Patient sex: M
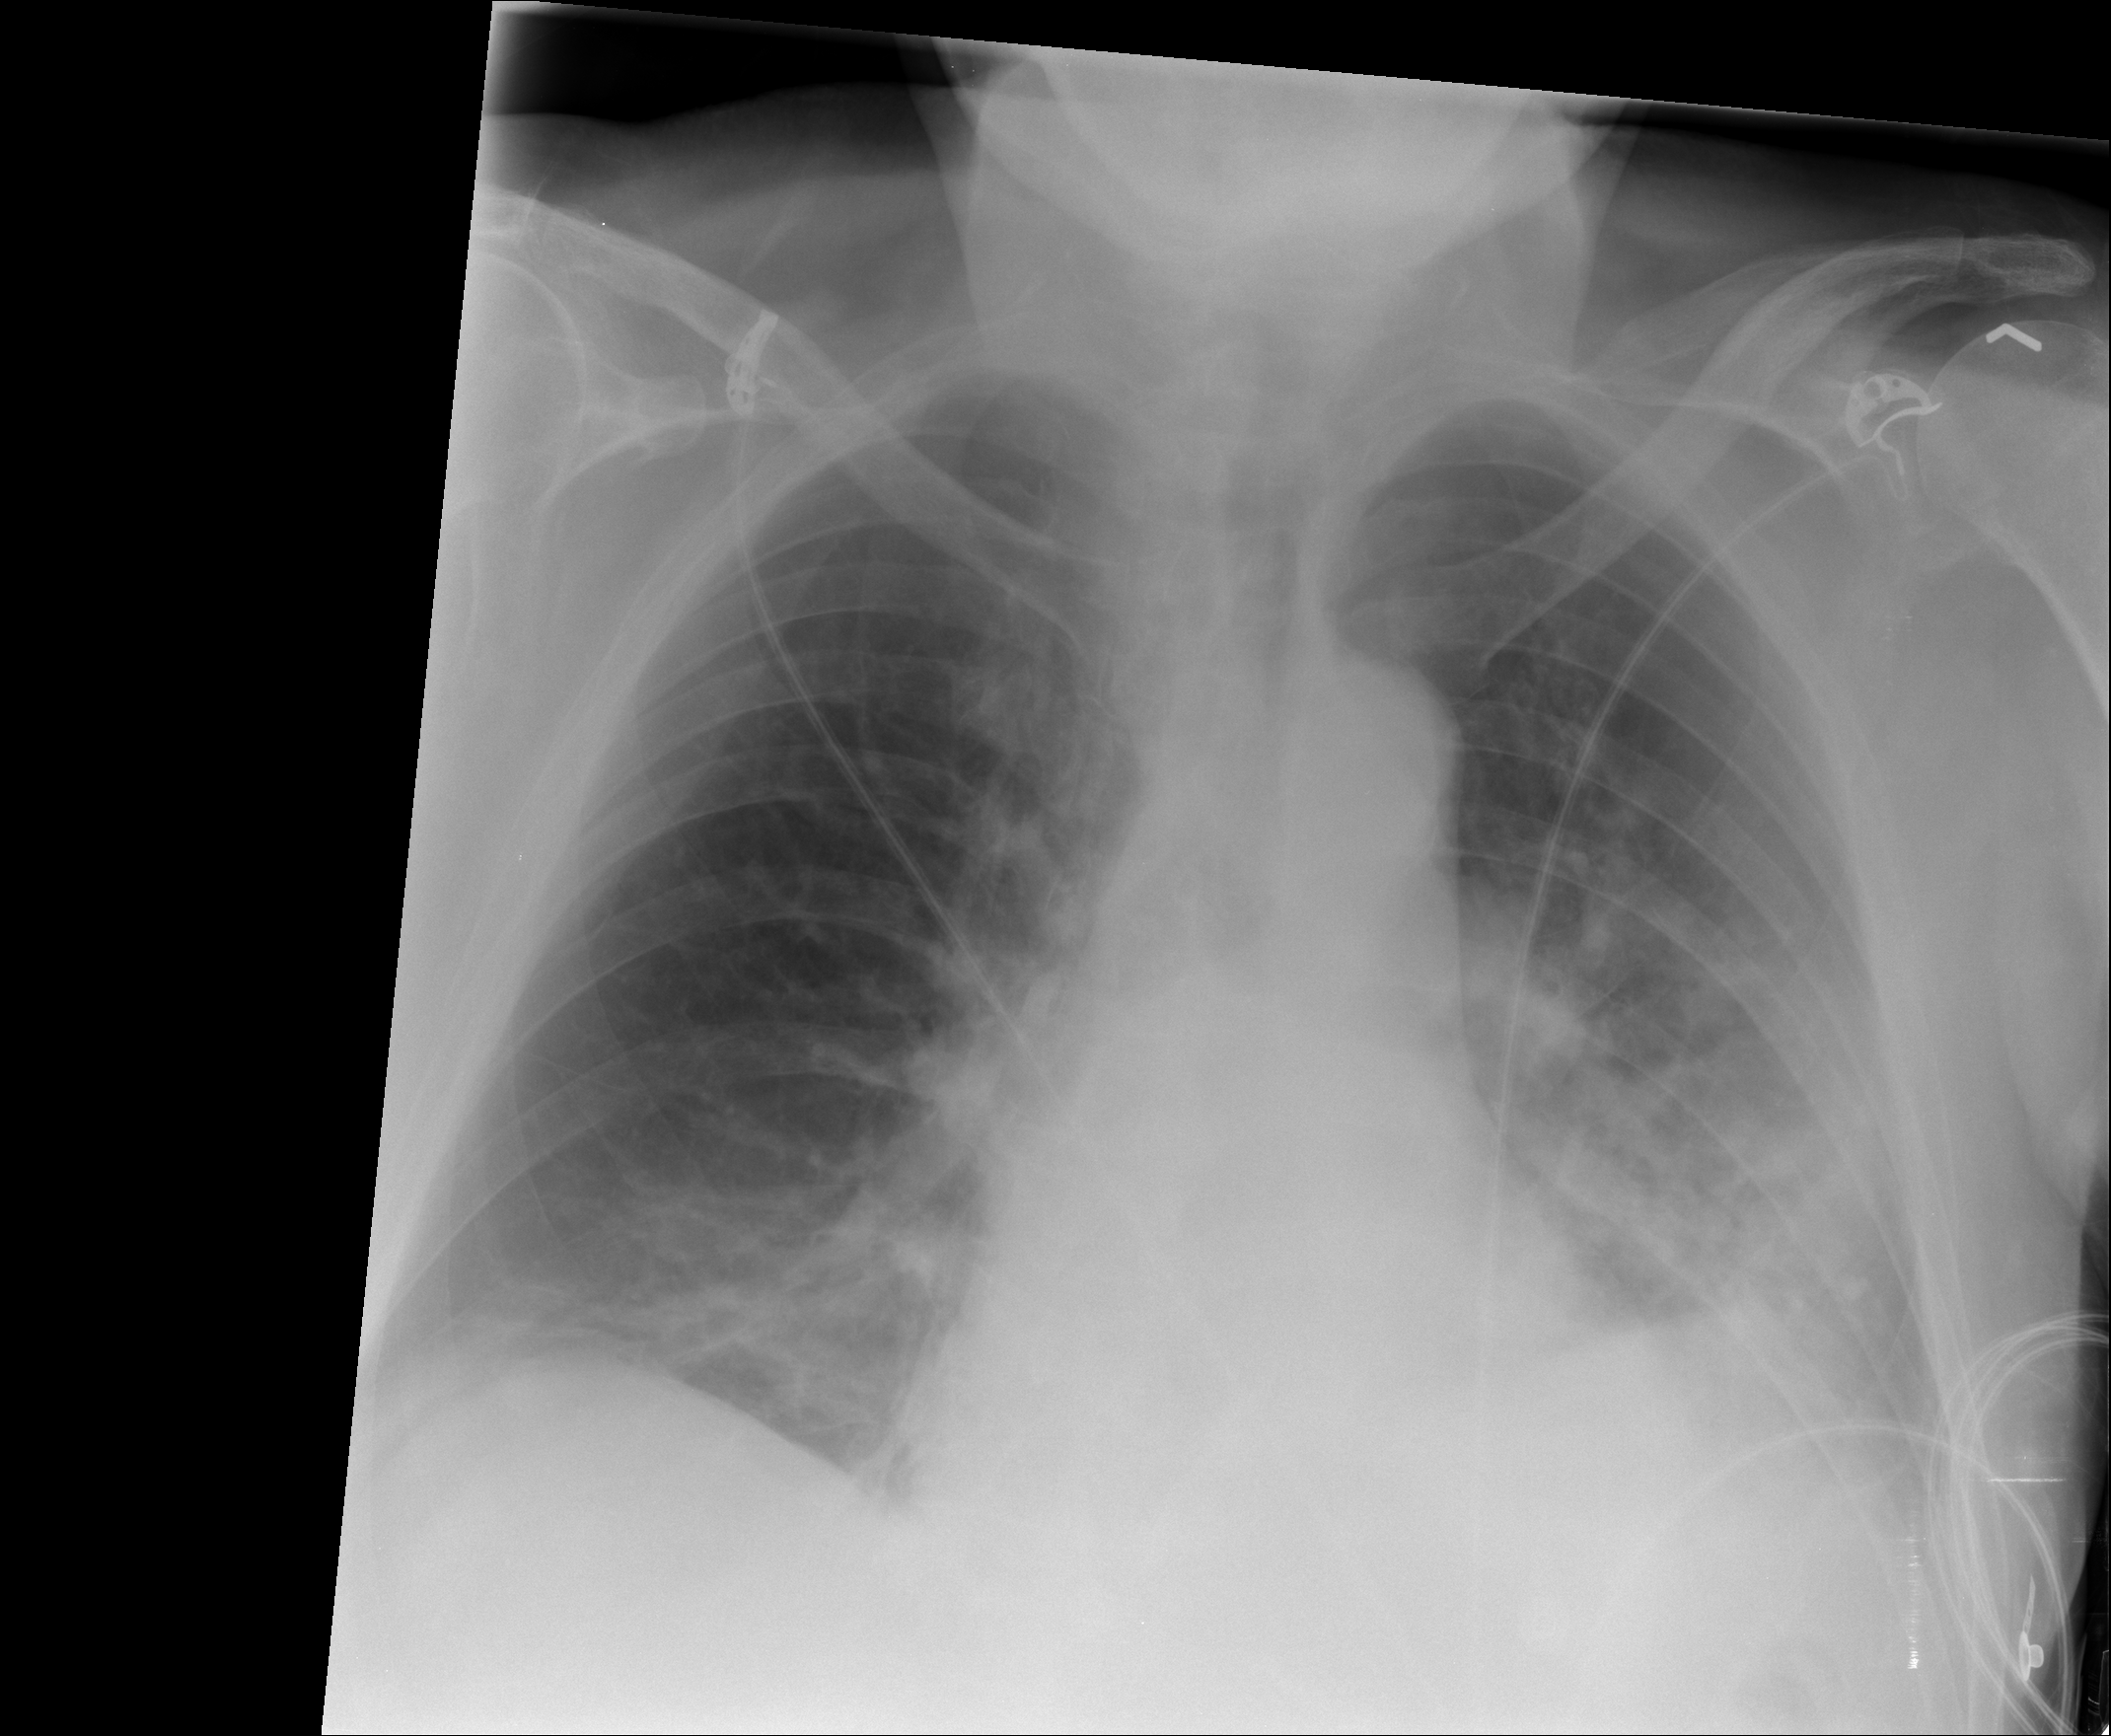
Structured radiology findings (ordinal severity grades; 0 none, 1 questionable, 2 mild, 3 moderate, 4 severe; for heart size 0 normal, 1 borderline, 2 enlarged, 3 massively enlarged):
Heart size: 0
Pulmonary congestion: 0
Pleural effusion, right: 0
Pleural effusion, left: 2
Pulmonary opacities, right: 0
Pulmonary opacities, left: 3
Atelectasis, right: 2
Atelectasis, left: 2